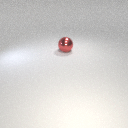
large red metal sphere